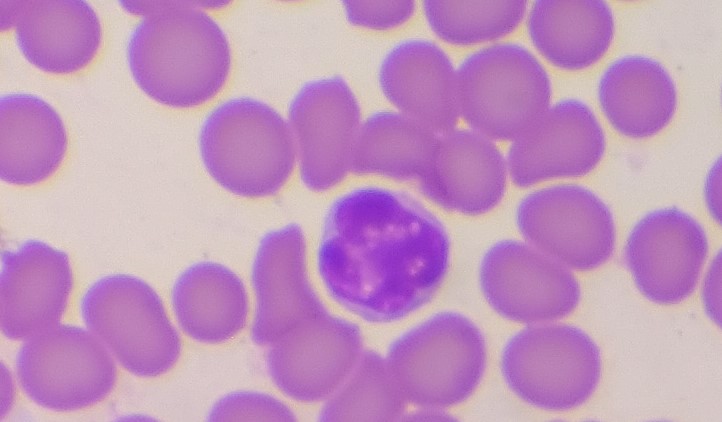
White blood cell type: Lymphocyte